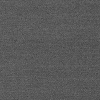
Atmospheric dust classification: dusty